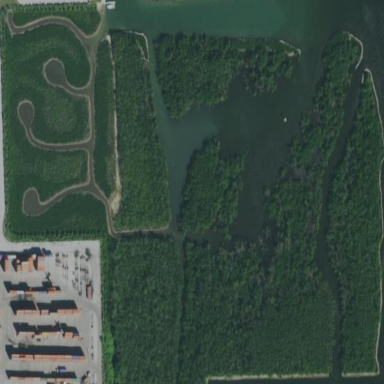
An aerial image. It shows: Wetland area with mangrove vegetation.